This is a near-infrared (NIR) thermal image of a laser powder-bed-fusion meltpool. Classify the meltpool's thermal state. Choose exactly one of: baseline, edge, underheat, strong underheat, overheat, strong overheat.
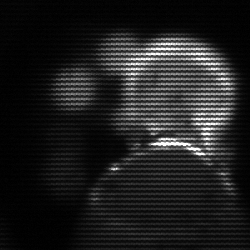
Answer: edge